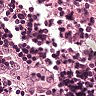
Metastatic tissue present: no